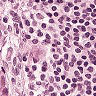
Metastatic tissue present: yes